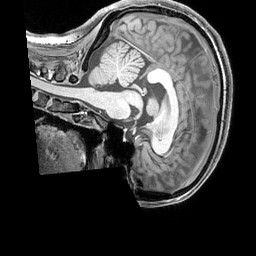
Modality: T1w
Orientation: sagittal
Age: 20
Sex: female
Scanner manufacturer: siemens
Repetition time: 2.3 s
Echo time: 0.00226 s